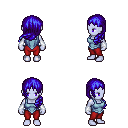
a pixel art fantasy rpg character, female body template, dark elf, purple skin, blue vest, red pants, blue left-swept hairstyle, white cloth bracers, four views (front, back, left, right), 2x2 character sprite sheet, small pixel art, hard edges, no anti-aliasing